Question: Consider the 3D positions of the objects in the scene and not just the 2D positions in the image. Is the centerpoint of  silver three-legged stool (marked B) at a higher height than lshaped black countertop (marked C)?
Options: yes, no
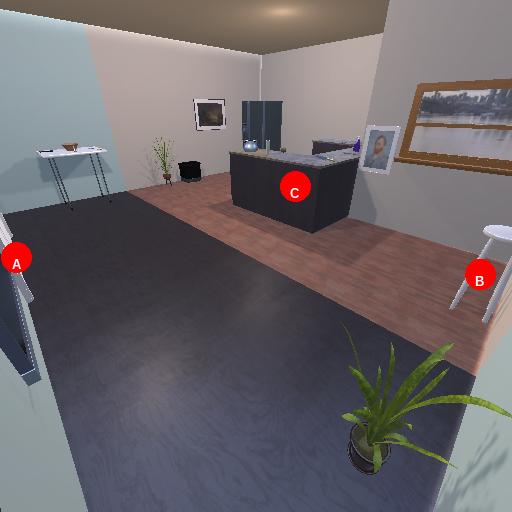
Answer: yes